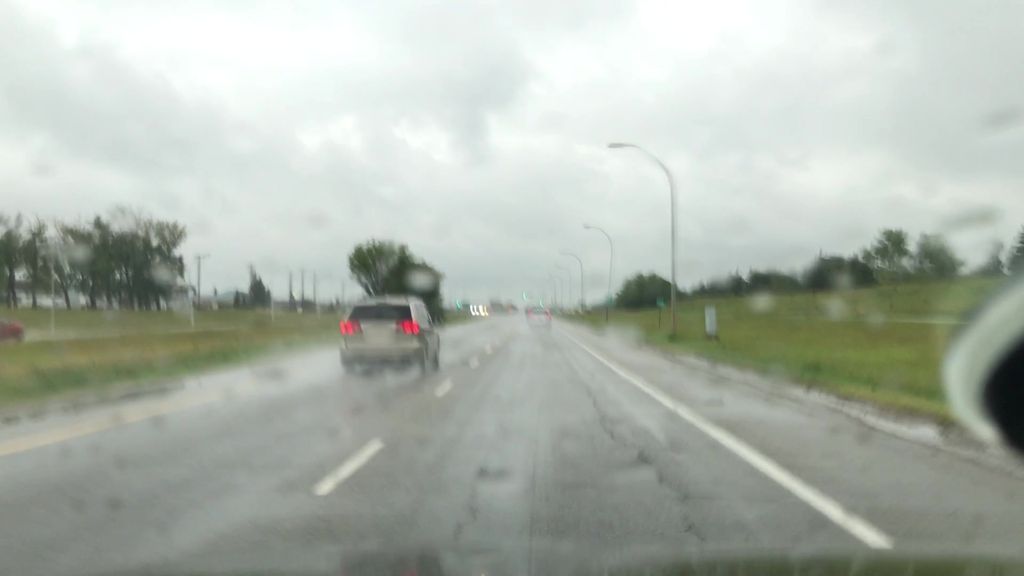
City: edmonton